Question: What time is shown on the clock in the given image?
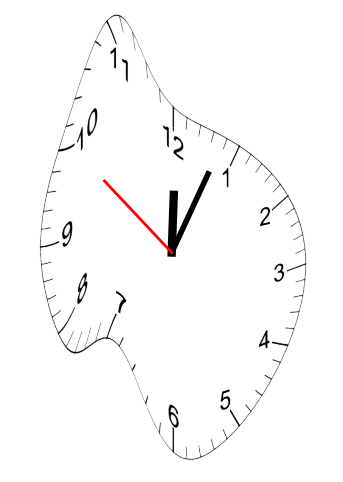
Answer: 12:03:50